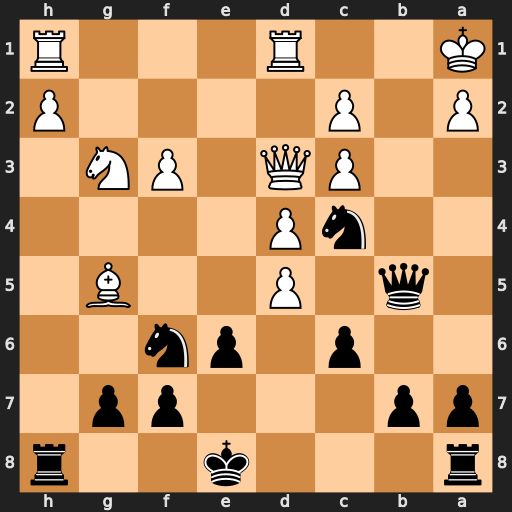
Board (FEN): r3k2r/pp3pp1/2p1pn2/1q1P2B1/2nP4/2PQ1PN1/P1P4P/K2R3R
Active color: b
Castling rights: kq
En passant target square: -
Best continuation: Qb2#